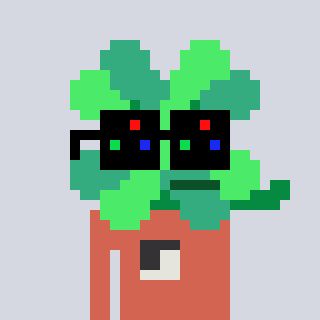
a pixel art character with square black sunglasses, a clover-shaped head and a peachy-colored body on a cool background